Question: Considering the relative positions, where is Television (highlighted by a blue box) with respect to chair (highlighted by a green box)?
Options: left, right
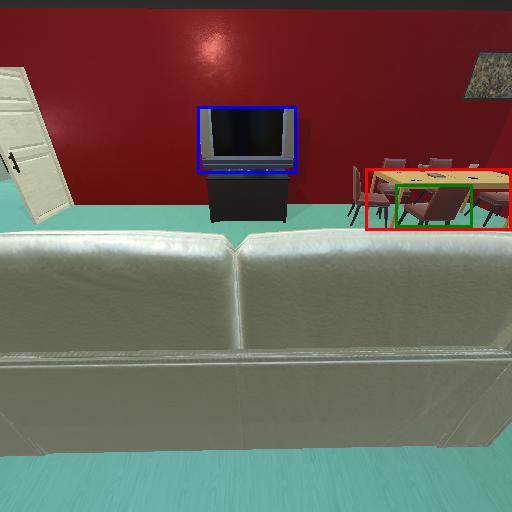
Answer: left